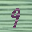
Label: 9